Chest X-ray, AP view. Patient: 26 years old, sex M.
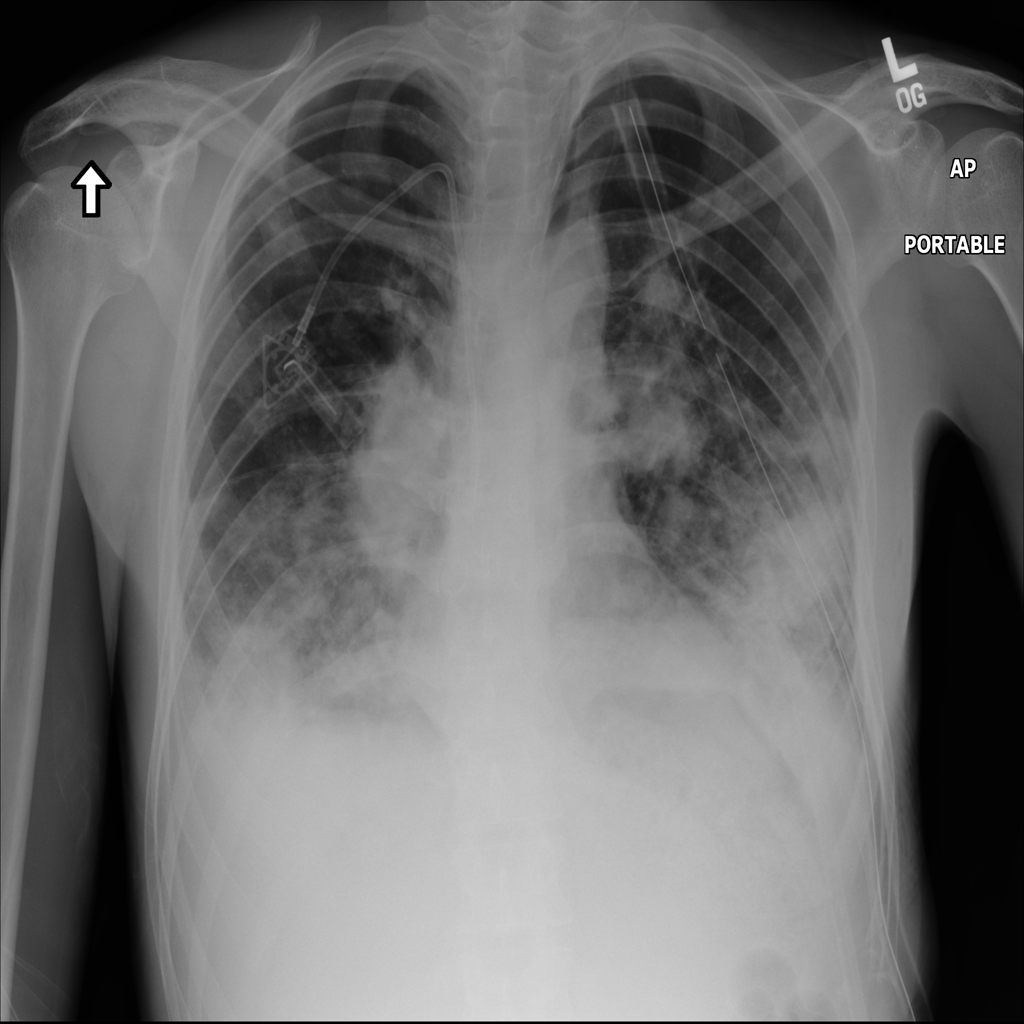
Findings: Infiltration